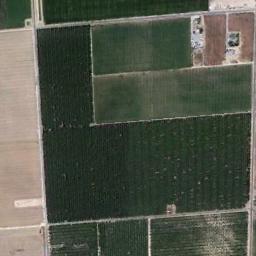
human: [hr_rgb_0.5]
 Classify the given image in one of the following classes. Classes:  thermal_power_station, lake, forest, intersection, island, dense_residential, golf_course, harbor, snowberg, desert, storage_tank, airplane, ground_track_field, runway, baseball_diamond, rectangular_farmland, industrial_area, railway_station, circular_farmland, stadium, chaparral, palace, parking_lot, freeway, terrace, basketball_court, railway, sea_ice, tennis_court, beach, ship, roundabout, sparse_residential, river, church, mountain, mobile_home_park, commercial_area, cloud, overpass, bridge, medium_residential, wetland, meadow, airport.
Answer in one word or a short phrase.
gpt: rectangular_farmland